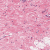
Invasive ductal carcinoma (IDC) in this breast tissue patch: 1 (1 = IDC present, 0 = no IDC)